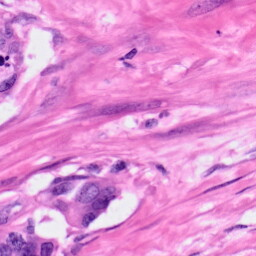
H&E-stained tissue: Pancreatic